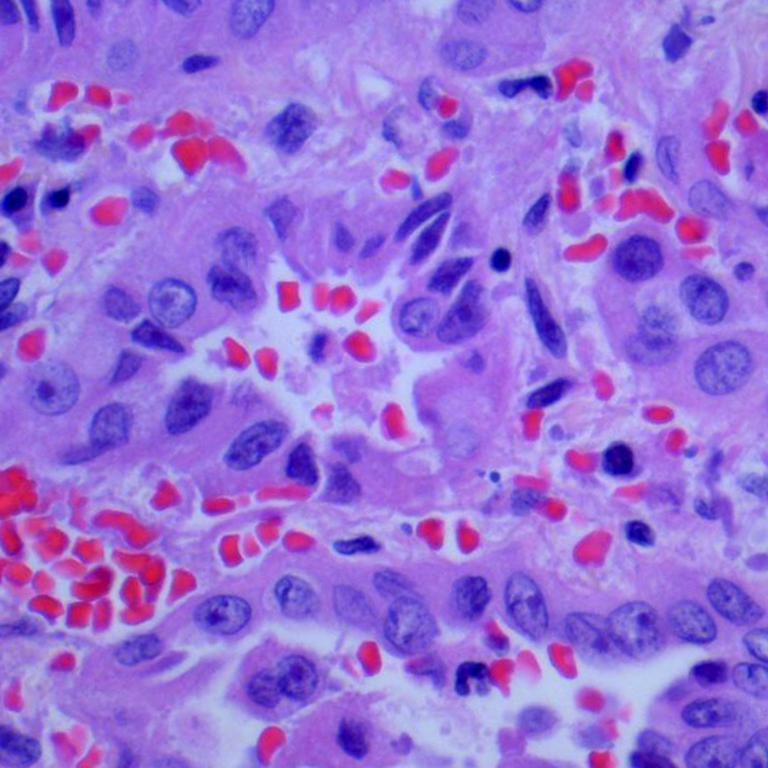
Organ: lung
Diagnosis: adenocarcinomas